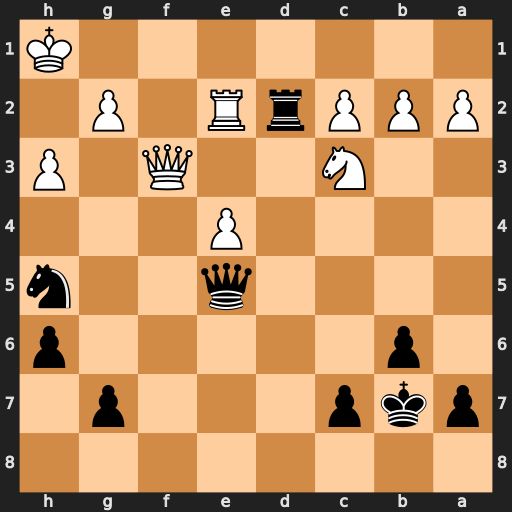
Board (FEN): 8/pkp3p1/1p5p/4q2n/4P3/2N2Q1P/PPPrR1P1/7K
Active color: b
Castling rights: -
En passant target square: -
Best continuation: Ng3+ Kg1 Nxe2+